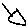
Label: triangle